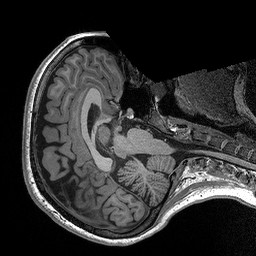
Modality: T1w
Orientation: axial
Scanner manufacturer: siemens
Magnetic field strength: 3 T
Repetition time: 2.3 s
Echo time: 0.00298 s